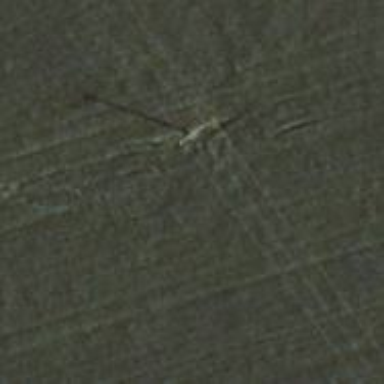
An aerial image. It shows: Power pole.